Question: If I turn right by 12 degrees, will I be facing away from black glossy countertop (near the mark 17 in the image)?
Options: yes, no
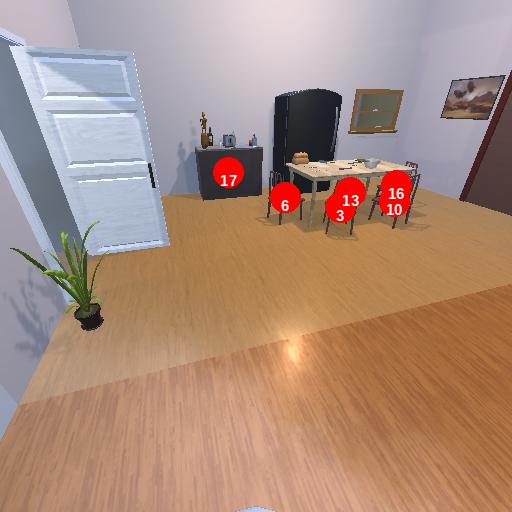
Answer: yes